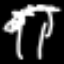
Label: palm tree